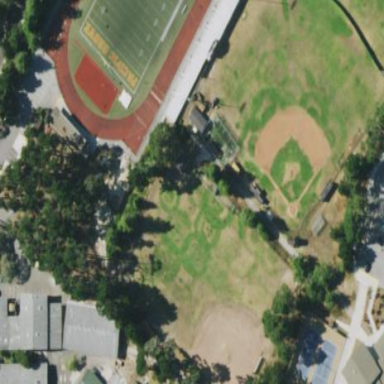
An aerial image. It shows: Baseball pitch for leisure land.